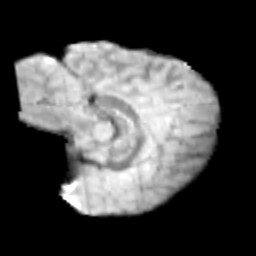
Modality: T2w
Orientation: sagittal
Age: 10
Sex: male
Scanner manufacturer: siemens
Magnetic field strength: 3 T
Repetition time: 3.8 s
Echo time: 0.07 s